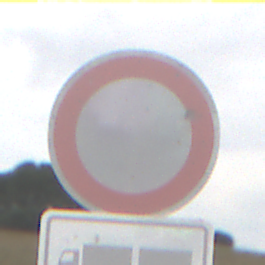
Verkehrszeichen: VerbotFahrzeugeAllerArt
Zusatzzeichen unten: MehrspurigeFahrzeugeFrei4
Umgebung: Outdoor, Nature
Tageszeit: Midday
Wetter: PartlyCloudy
Licht: Natural
Jahreszeit: NotSpecified
Kontrast: MediumContrast